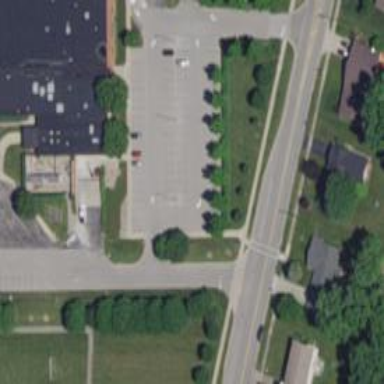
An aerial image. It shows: Separate sidewalk along the footway.